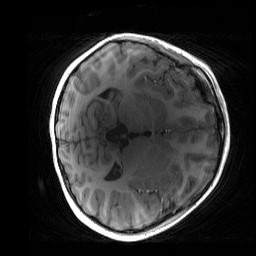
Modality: T1w
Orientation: axial
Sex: female
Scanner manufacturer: siemens
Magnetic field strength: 3 T
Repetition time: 1.9 s
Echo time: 0.00243 s